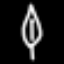
Label: leaf